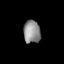
Tissue: lung
Cell type: Epithelial cells
Senescence score: 0.1567
Nuclear area (px): 379
Mean DAPI intensity: 142.741